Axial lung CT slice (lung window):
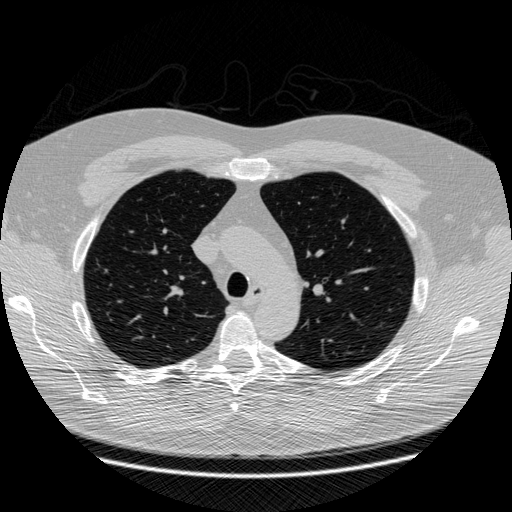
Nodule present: no